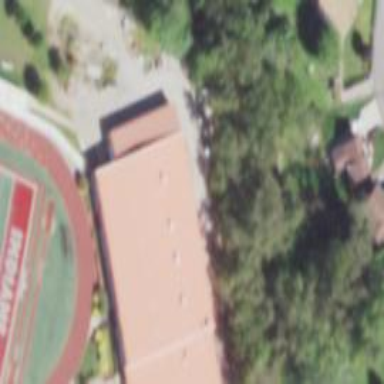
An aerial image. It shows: Building used as fitness center.